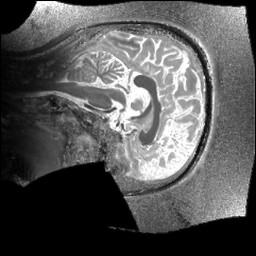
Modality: T1map
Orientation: sagittal
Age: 23
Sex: female
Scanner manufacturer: siemens
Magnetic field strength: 6.98 T
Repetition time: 6 s
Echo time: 0.00283 s